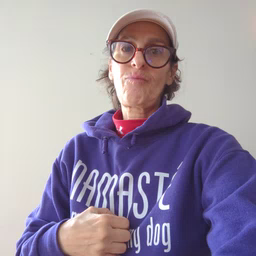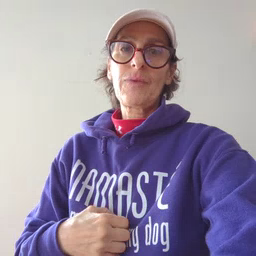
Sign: first